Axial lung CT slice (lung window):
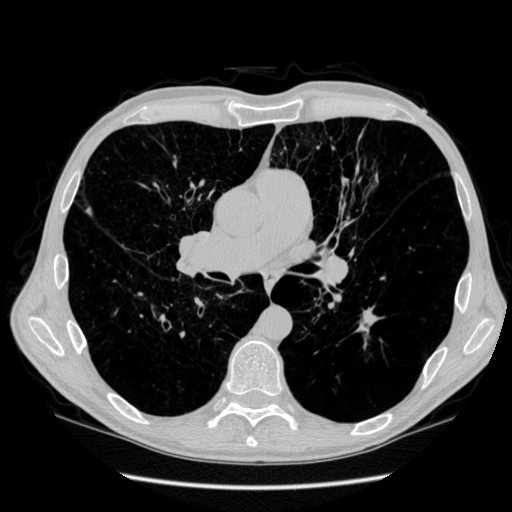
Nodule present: yes
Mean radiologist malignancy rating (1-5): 2.5